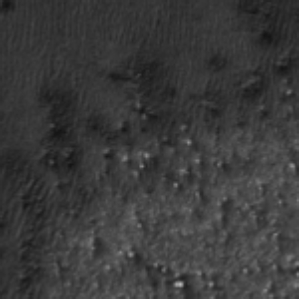
Label: frost